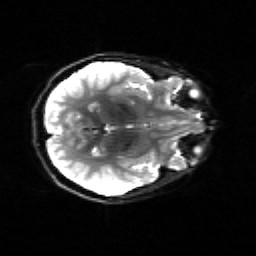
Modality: sbref
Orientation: axial
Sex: female
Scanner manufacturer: siemens
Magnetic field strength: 3 T
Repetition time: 5 s
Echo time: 0.071 s